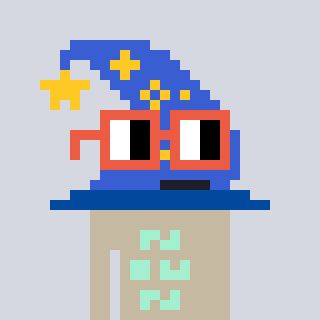
a pixel art character with square orange glasses, a wizard hat-shaped head and a bege-colored body on a cool background